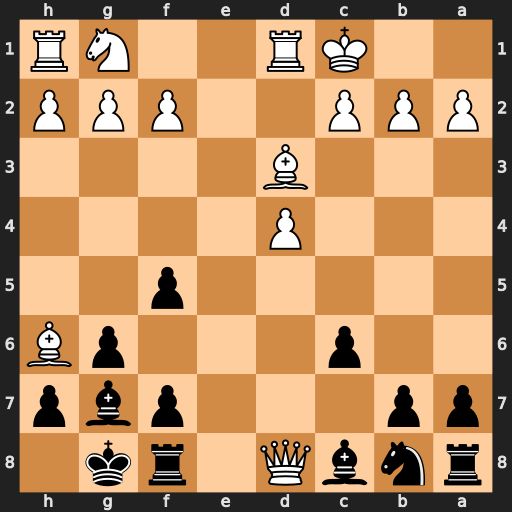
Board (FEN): rnbQ1rk1/pp3pbp/2p3pB/5p2/3P4/3B4/PPP2PPP/2KR2NR
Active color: b
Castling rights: -
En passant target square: -
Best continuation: Bxh6+ Kb1 Rxd8